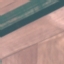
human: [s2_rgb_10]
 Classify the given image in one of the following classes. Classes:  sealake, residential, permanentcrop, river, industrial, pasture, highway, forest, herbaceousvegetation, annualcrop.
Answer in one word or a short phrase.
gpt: AnnualCrop